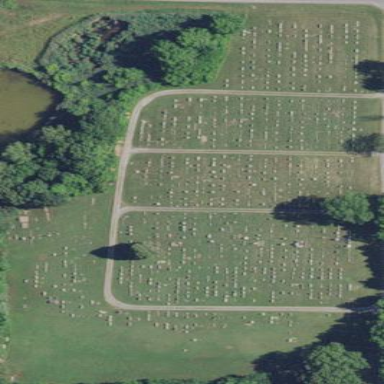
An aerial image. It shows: Graveyard.